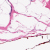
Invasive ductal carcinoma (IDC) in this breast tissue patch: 0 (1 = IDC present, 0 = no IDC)